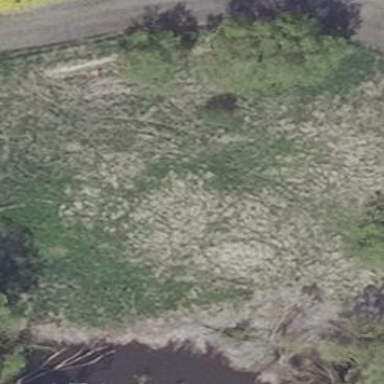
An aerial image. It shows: Area covered with grass.